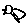
Label: bird